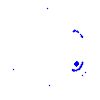
Particle: pion